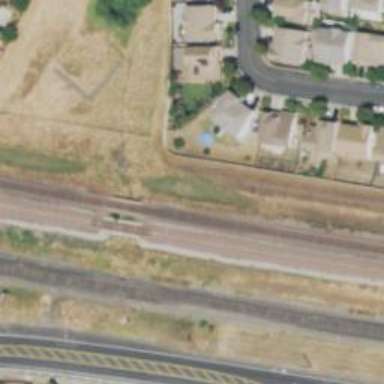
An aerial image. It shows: Railway bridge over siding railway service.